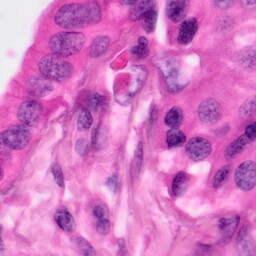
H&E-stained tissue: Pancreatic